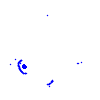
Particle: electron